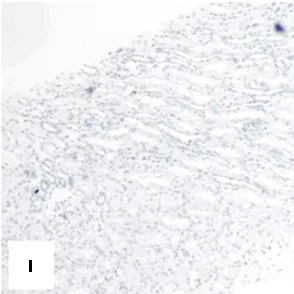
Pathological features of renal biopsy. (I, J) Immunohistochemistry staining for BRAF was negative.
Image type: pathology (immunostaining)